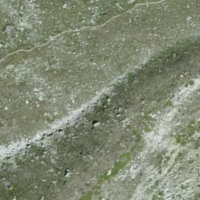
EUNIS habitat code: 31
Species observed at this site:
Bistorta vivipara
Anthus spinoletta